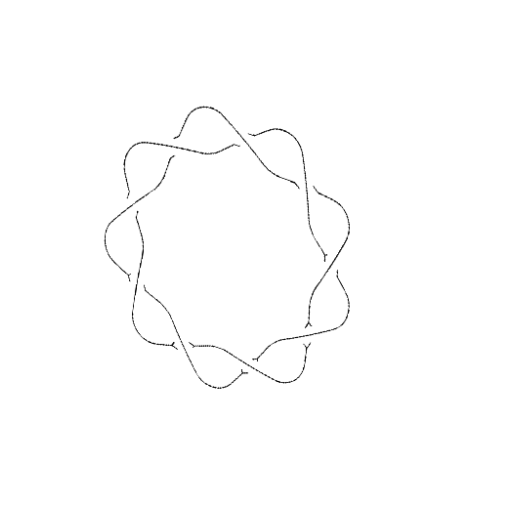
Crossing number: 9